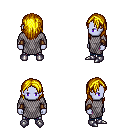
a pixel art fantasy rpg character, male body template, dark elf, purple skin, chain mail, magenta pants, blonde long hairstyle, cloth bracers, metal boots, four views (front, back, left, right), 2x2 character sprite sheet, small pixel art, hard edges, no anti-aliasing